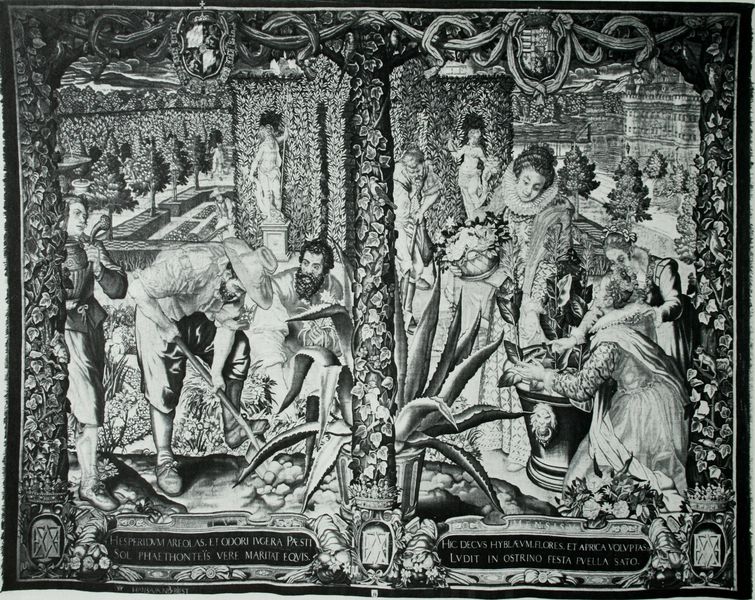
Titel: Mai
(Aus der Serie Die Zwölf Monate, Vier Jahreszeiten, Tag und Nacht)
Künstler: Peter Candid
Standort: München
Institution: Residenzmuseum
Schlagwörter: baum, gemälde, gruppe, mann, weiß, bäume, frauen, grün, menschen, blumen, femmes, frau, hut, kleid, männer, schwarz, säule, blüten, dame, park, schloss, teppich, bart, hose, band, barock, kleidung, rahmen, halskrause, herr, erde, natur, figur, girlande, pflanzen, krone, garten, ranken, skulptur, statue, blumenkübel, bäumchen, relief, topf, schrift, schuhe, arbeiten, ernte, hecke, strohhut, inschrift, barbe, homme, ornamente, palme, sonnenhut, töpfe, cour, buch, stich, blanc, noir, text, chapeau, krause, ranke, wappen, efeu, statuen, mittelalter, gärtner, agave, aloe, kaktus, femme, bänder, emblem, décor, kupferstich, gravure, hofdame, szenen, paysage, fleur, texte, schaufel, algave, kronen, roi, costume, latein, gartenarbeit, dessin, hecken, spruchband, brug, angelegt, efeuranken, tafeln, chateau, palais, mäume, fermier, bouquet, schaufeln, agriculteur, jardin, parc, spruchbänder, medieval, ornement, entrelacs, tenture, plante, tapisserie, pilastres, gobelins, noir et blanc, hommes, renaissance, estampe, jardins, plantes, cartouches, jardins à la française, kaktur, parallèle, parallèlisme, rinceaux, reine, noble, arosoir, cours, symbole, jardinier, pelle, armoiries, végétation, trou, cultive, ornements, lierre, babre, creuse, barbue, courone, jardinage, décoré, yaoboniface, 2, 1